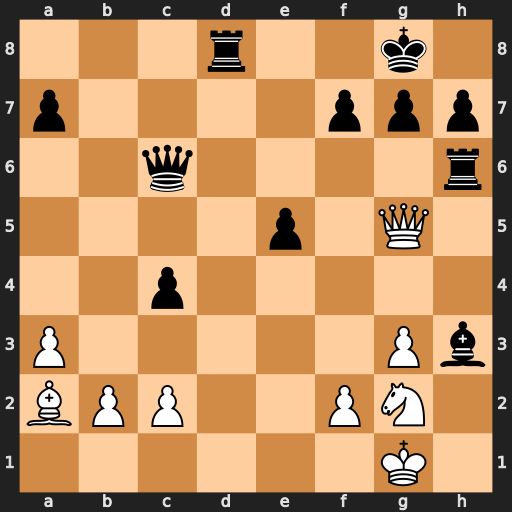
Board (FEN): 3r2k1/p4ppp/2q4r/4p1Q1/2p5/P5Pb/BPP2PN1/6K1
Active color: w
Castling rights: -
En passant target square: -
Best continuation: Qxd8+ Qe8 Qxe8#